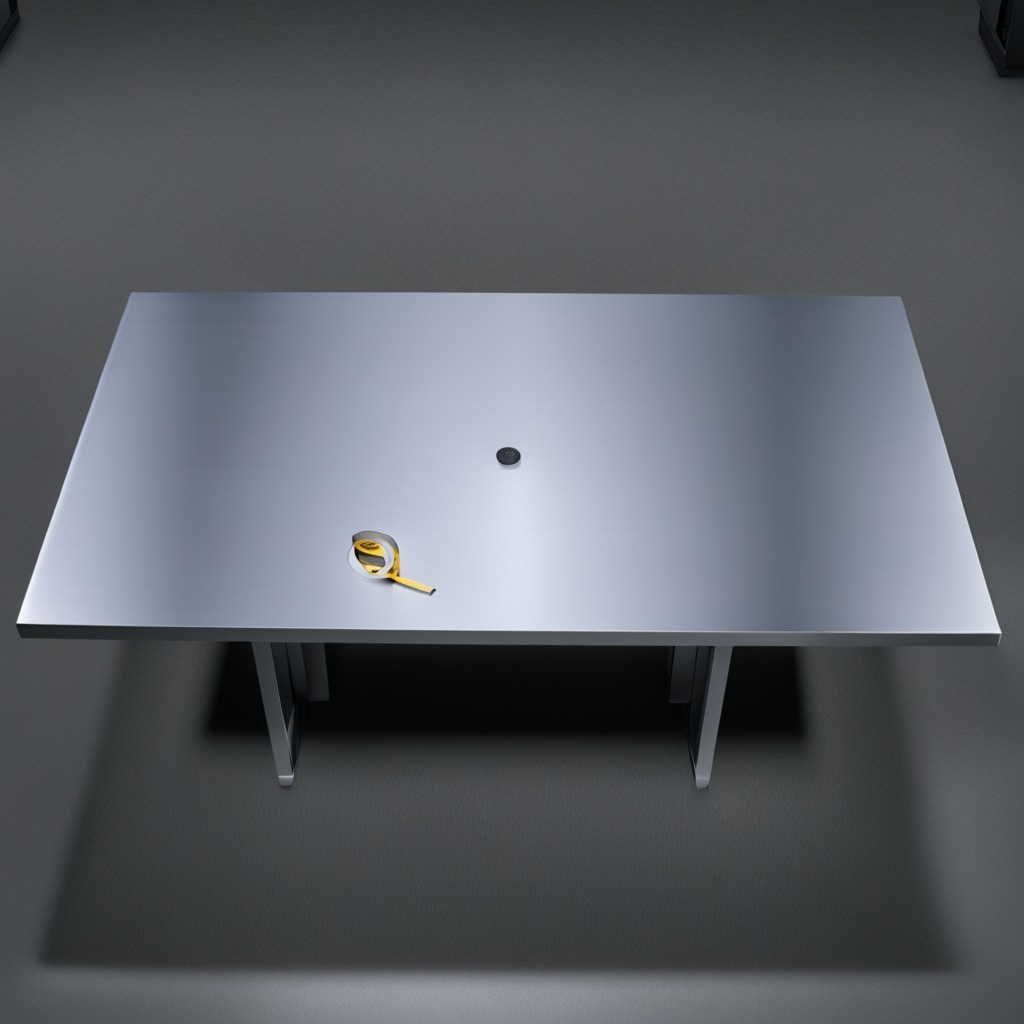
A measuring tape is lying on a clean empty table in a basement in the evening.